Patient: sex M, age 66
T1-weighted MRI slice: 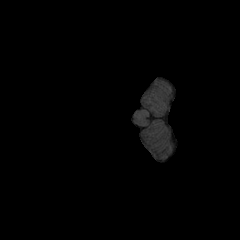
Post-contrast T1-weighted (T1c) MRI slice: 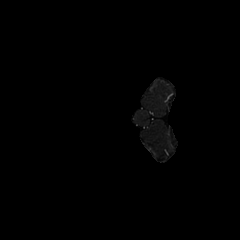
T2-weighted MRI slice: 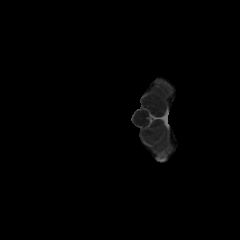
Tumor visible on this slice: no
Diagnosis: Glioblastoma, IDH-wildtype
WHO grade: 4